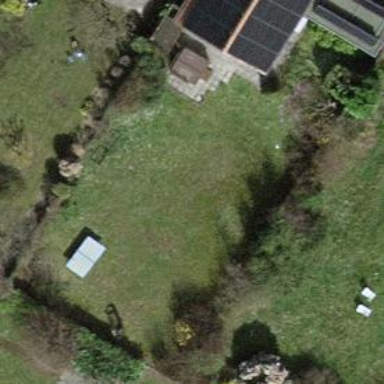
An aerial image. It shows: Garden enclosed by fence.